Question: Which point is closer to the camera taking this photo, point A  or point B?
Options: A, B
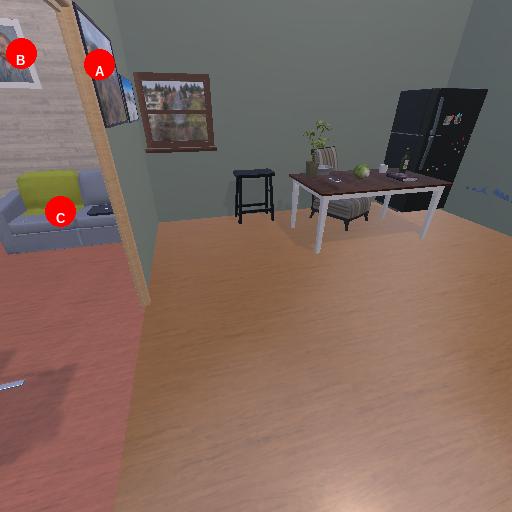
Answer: A